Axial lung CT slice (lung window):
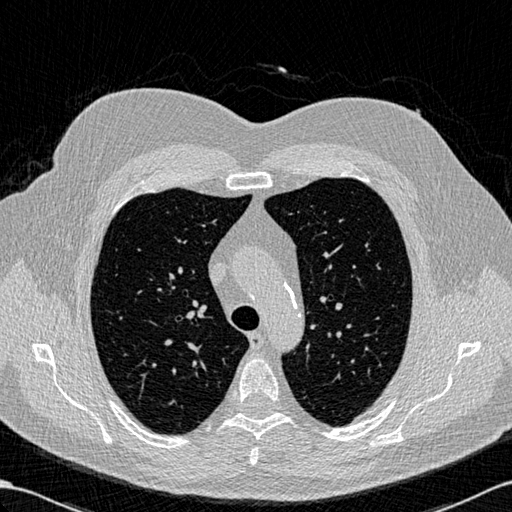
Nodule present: no